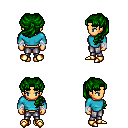
a pixel art fantasy rpg character, female body template, human, tanned skin, teal long-sleeve shirt, metal pants, green princess hairstyle, white cloth bandages, gold boots, four views (front, back, left, right), 2x2 character sprite sheet, small pixel art, hard edges, no anti-aliasing